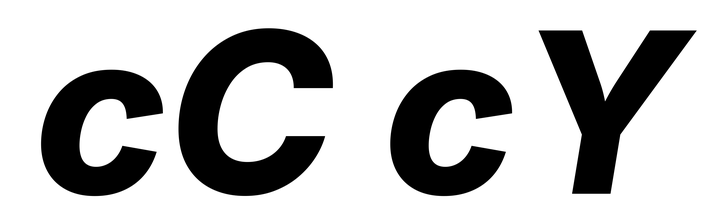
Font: Inter-Italic_ExtraBold_Italic